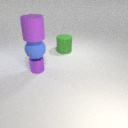
small purple metal cylinder below large blue rubber sphere